Sex: M
Age: 54
Scanner: Avanto
Primary tumour origin: Other
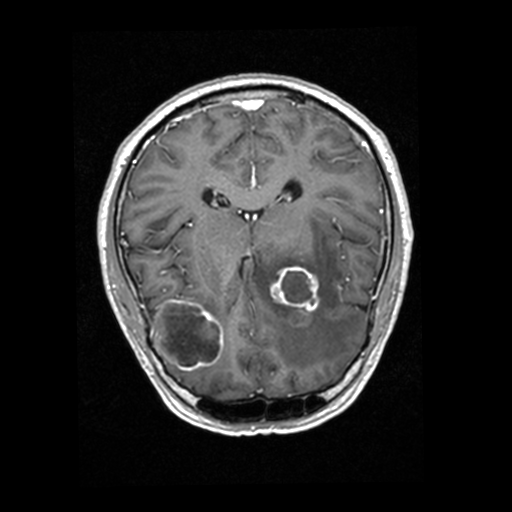
Segmented lesion volume (cc): 59.737
Number of lesion components: 4